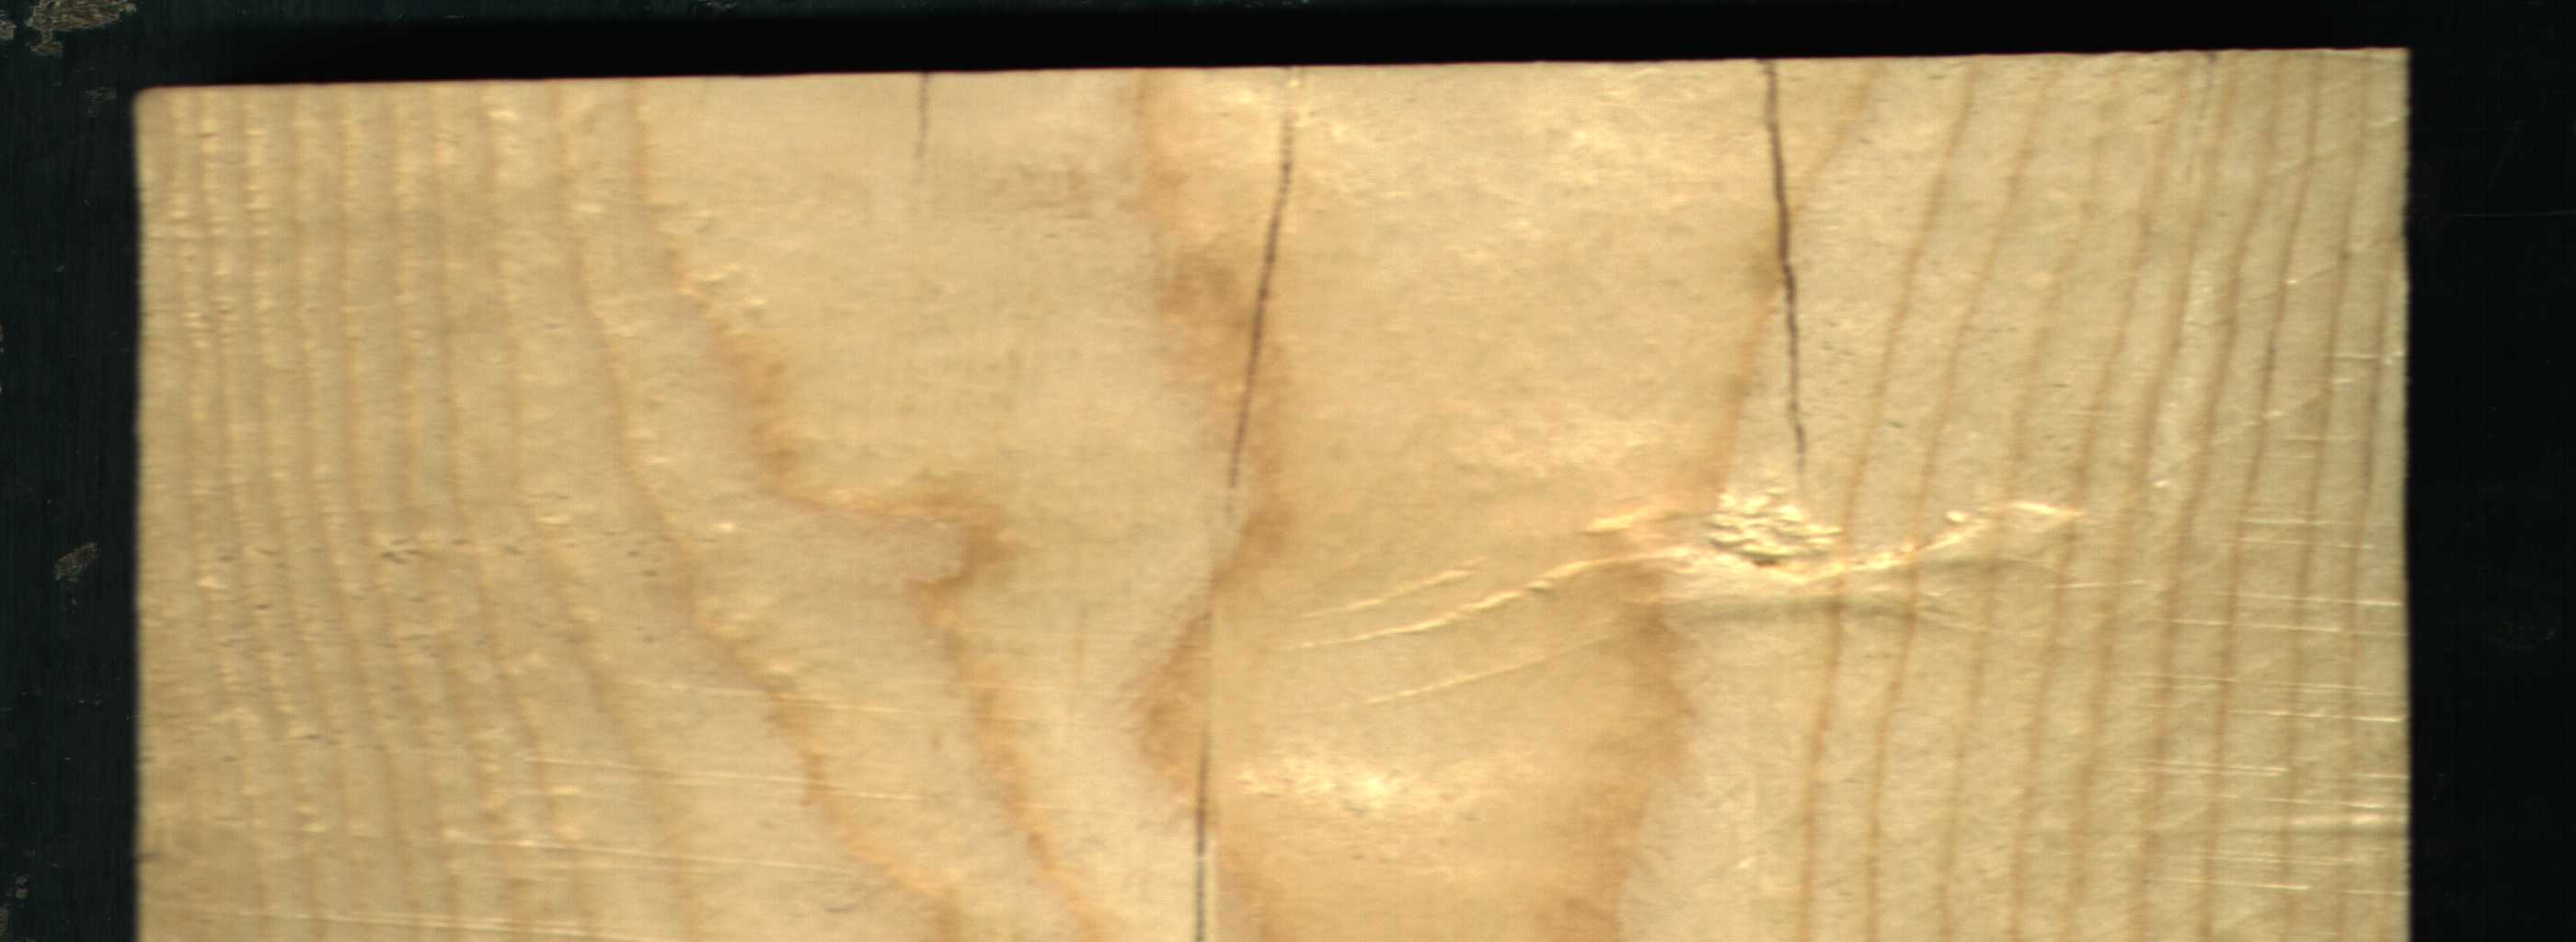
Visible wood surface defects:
Crack
Crack
Crack